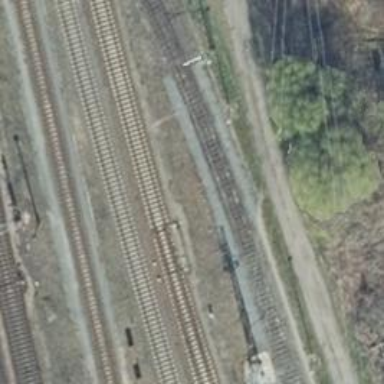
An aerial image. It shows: Railway switch with the turnout on the left side.